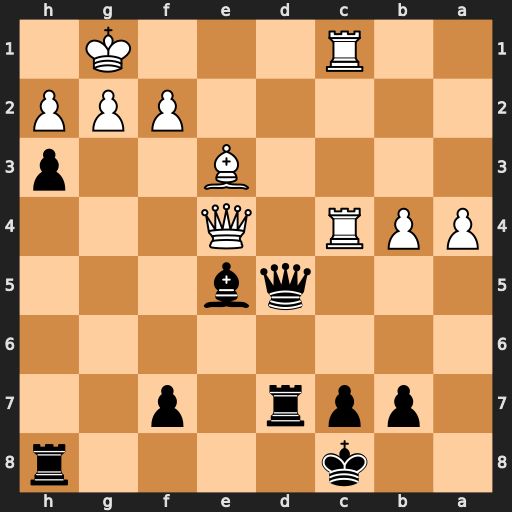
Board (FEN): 2k4r/1ppr1p2/8/3qb3/PPR1Q3/4B2p/5PPP/2R3K1
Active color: b
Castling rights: -
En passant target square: -
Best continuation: Qd1+ Rxd1 Rxd1#